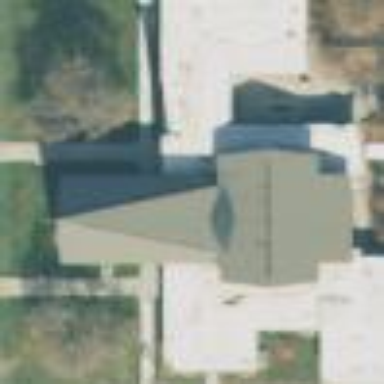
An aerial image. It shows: Building serving as place of worship.